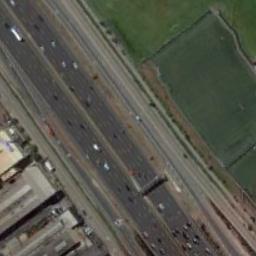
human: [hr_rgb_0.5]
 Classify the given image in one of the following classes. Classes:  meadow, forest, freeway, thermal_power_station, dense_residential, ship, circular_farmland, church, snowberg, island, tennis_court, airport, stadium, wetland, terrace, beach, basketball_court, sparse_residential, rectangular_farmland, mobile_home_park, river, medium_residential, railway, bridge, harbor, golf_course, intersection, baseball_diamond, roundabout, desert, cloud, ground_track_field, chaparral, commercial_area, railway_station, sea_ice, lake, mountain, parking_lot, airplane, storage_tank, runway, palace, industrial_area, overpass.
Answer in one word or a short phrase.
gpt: freeway